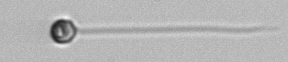
Label: flagellate